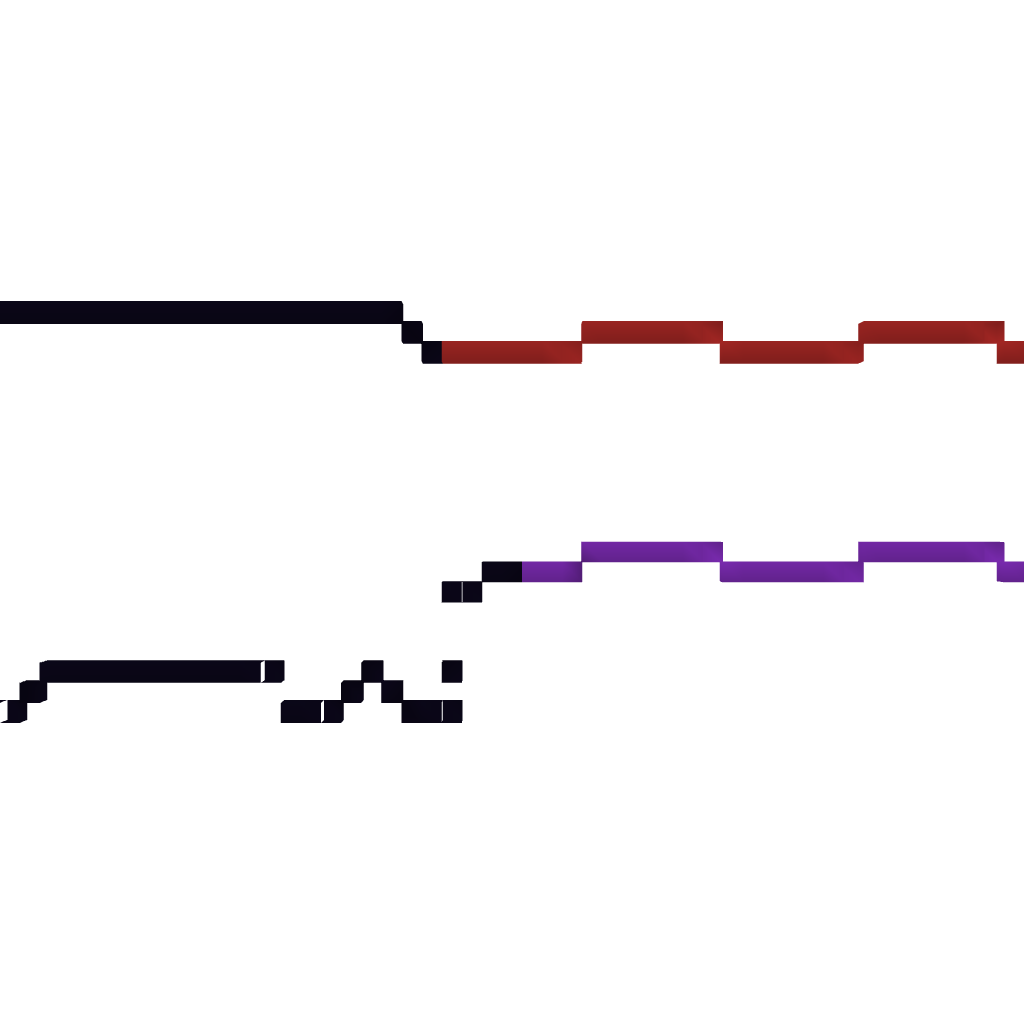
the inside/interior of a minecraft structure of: Nyan Cat!